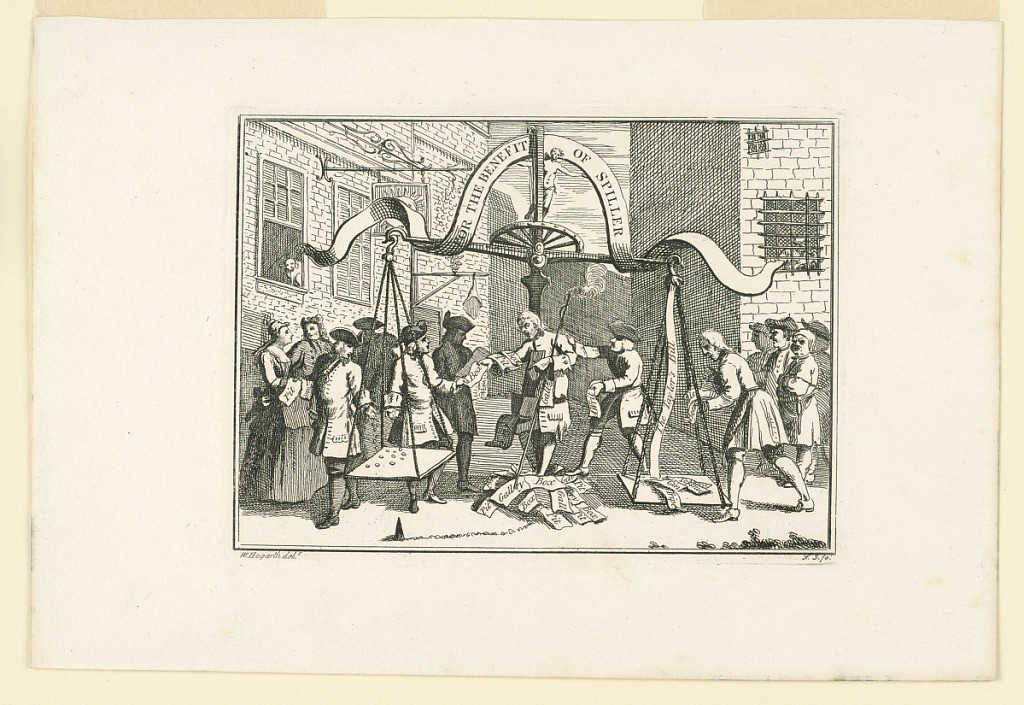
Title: Ticket for the Benefit of Spiller, the Player
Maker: Samuel Ireland, English, ca. 1744–1800
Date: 1794
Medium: Etching on paper
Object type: Print
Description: A street scene most likely from a play. In immediate foreground many figures. In the middle a man with immense scales behind him. He is weighing cards with names of politicians.